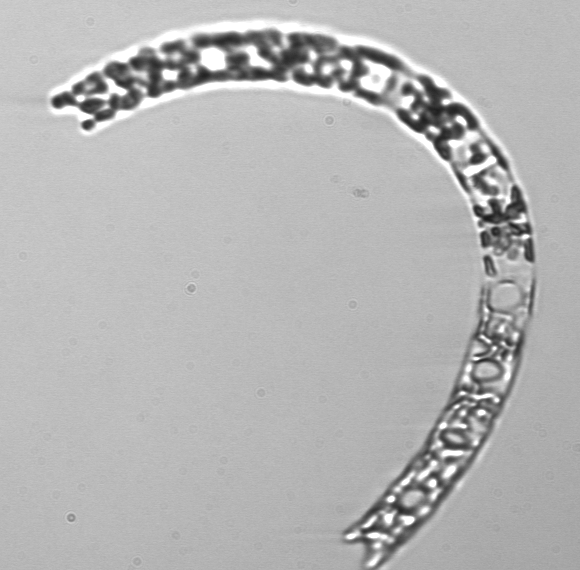
Label: Eucampia